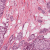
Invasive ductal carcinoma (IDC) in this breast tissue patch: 1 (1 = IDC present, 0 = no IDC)